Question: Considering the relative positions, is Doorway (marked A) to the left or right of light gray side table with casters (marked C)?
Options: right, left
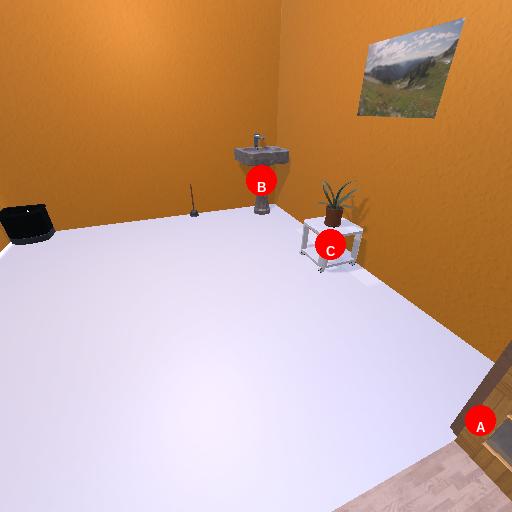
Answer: right